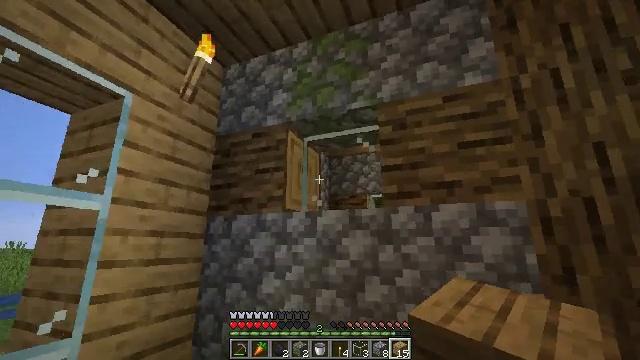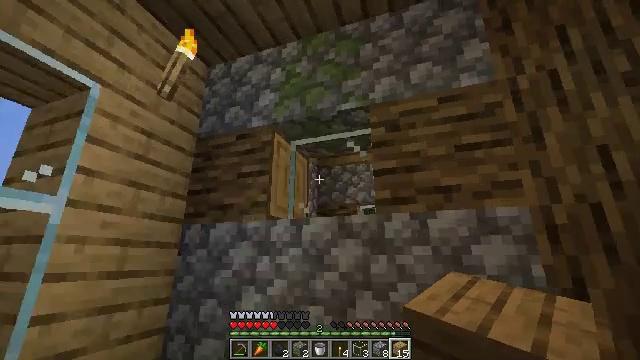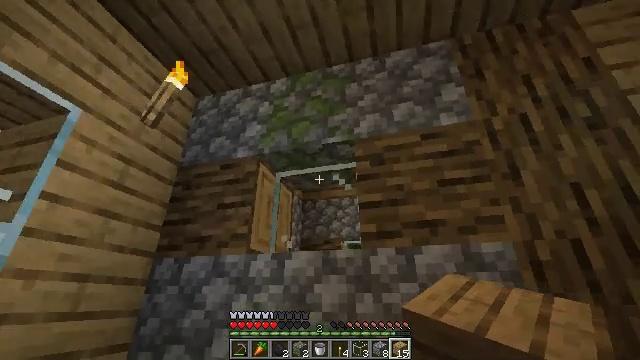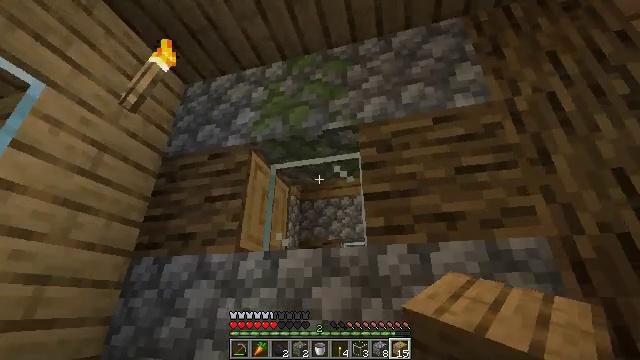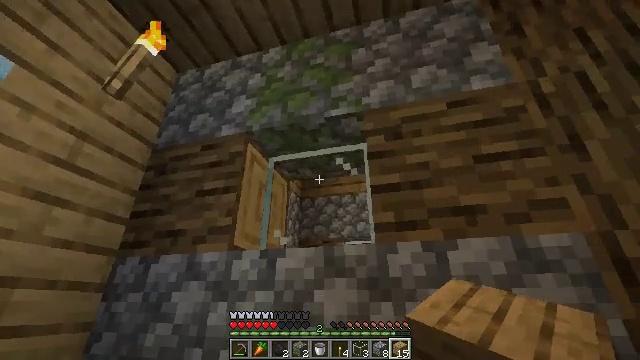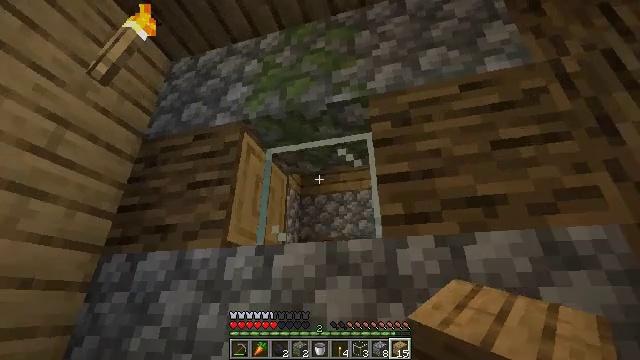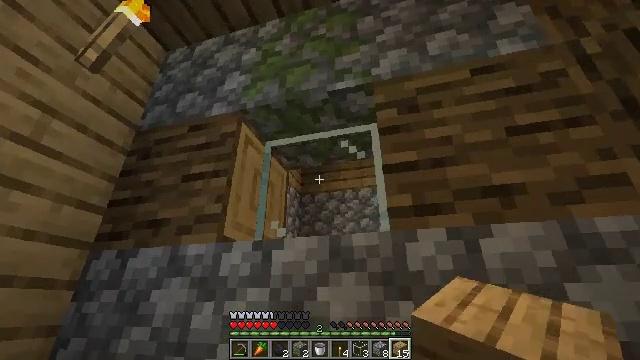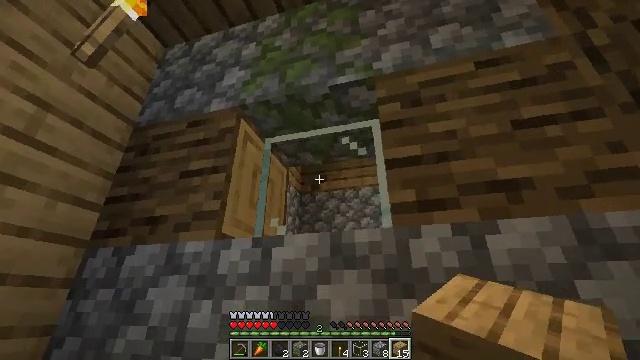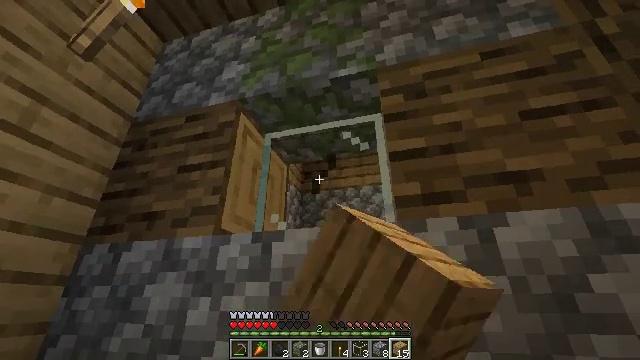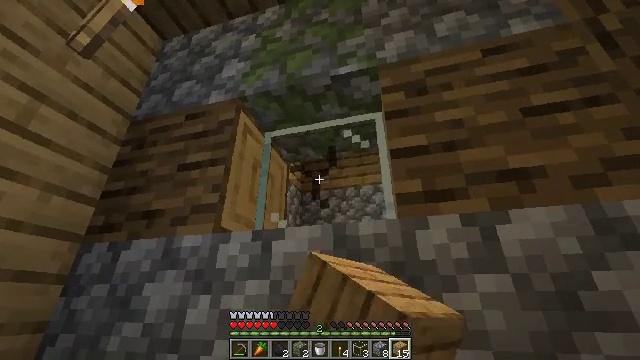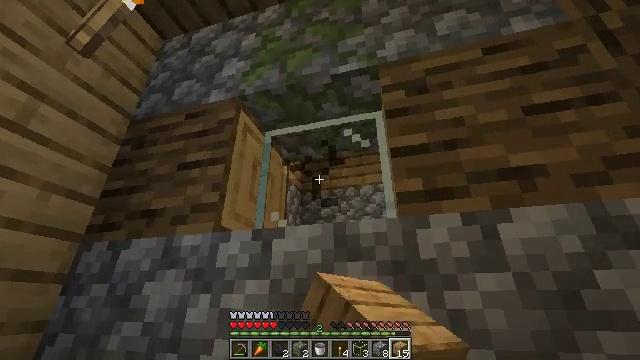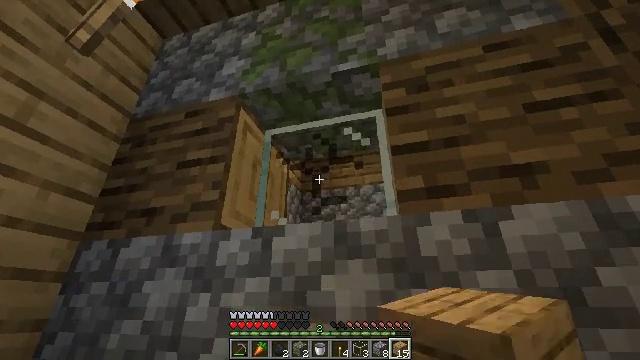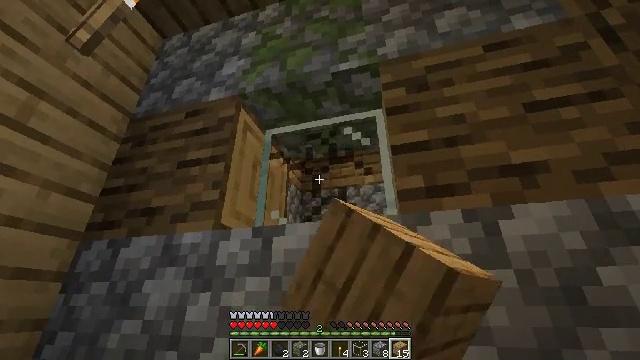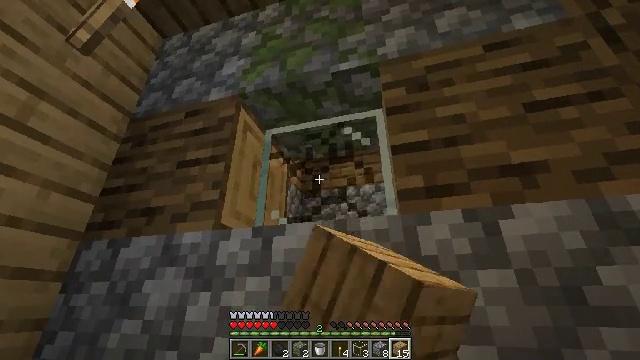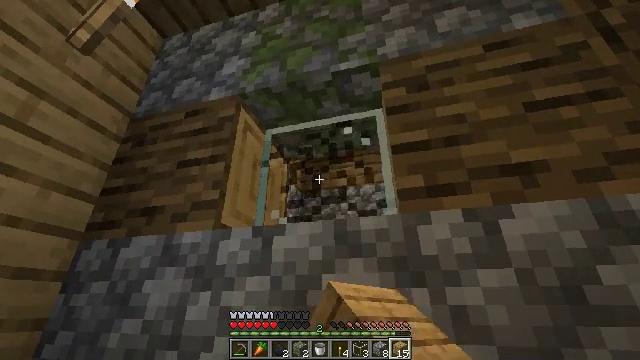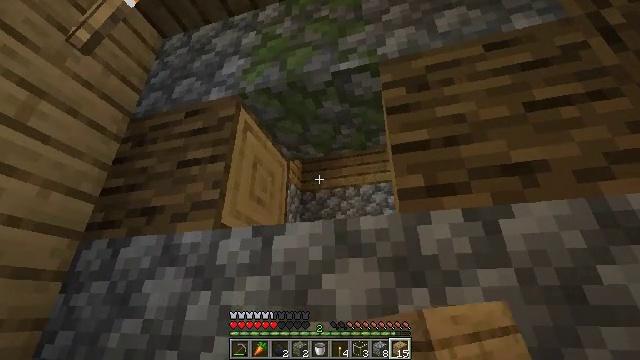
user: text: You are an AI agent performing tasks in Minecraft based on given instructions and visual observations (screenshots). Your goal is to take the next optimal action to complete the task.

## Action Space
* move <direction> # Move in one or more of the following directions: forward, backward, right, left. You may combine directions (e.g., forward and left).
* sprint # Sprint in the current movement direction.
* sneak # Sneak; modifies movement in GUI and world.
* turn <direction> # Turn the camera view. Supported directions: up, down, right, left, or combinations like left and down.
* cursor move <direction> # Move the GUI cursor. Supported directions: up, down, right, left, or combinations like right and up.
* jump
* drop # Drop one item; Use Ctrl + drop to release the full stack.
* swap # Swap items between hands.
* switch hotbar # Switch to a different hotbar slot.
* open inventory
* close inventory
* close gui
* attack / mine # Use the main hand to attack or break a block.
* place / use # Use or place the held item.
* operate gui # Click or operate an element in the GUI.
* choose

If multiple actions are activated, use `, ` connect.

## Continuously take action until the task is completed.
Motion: motion action
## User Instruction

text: Mine the glass pane carefully.
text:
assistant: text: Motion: move forward, turn right and up
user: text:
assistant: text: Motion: move forward, turn right and up
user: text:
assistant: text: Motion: move forward, turn up
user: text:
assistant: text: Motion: move forward
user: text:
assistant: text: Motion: no_op
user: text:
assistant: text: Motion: no_op
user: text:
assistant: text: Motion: attack / mine
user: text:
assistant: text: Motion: attack / mine
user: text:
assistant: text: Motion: attack / mine
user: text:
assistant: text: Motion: attack / mine
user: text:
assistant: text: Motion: attack / mine
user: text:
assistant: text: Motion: attack / mine
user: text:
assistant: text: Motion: attack / mine
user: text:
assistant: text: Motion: attack / mine
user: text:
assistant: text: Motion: attack / mine
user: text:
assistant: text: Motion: attack / mine
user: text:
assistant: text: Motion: attack / mine
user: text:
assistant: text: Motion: attack / mine
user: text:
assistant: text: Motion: attack / mine
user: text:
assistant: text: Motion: attack / mine
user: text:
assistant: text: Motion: attack / mine